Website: bh-photo
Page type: address-validator
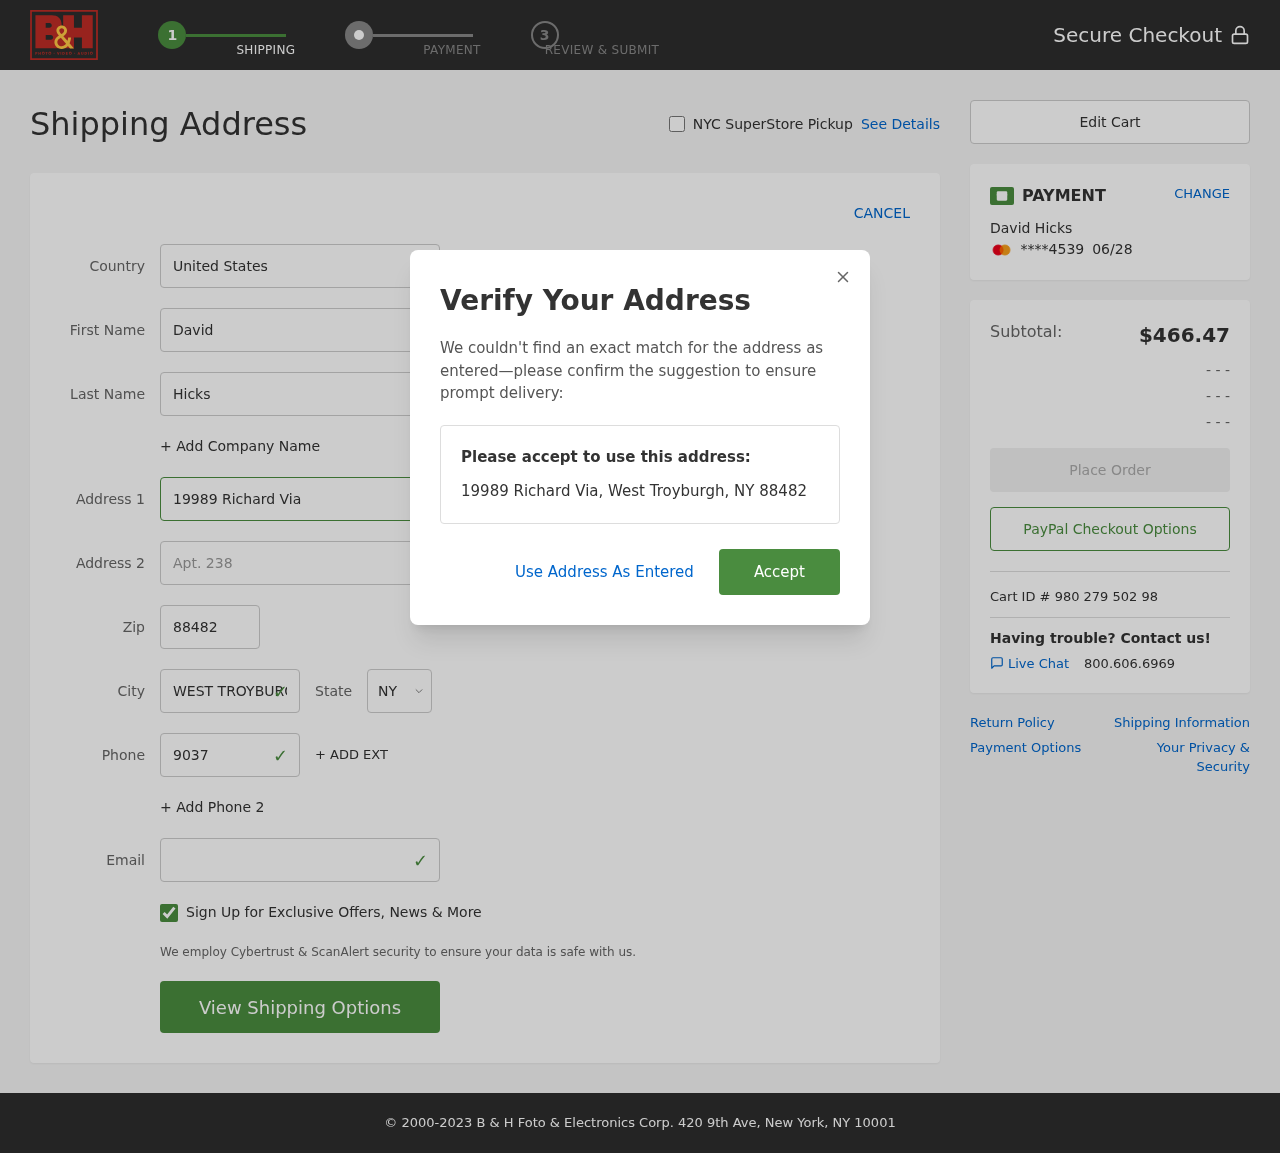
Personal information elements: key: PII_CARD_EXPIRY
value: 06/28
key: PII_CARD_LAST4
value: ****4539
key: PII_CITY
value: West Troyburgh
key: PII_COUNTRY
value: United States
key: PII_EMAIL
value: david.hicks@gmail.com
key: PII_FIRSTNAME
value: David
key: PII_FULLNAME
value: David Hicks
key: PII_LASTNAME
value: Hicks
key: PII_PHONE
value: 9037944158
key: PII_POSTCODE
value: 88482
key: PII_STATE_ABBR
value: NY
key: PII_STREET
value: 19989 Richard Via
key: PII_STREET2
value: Apt. 238
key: PII_CITY_STATE_ZIP
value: West Troyburgh, NY 88482
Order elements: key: ORDER_SUBTOTAL
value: $466.47
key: ORDER_ID
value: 980 279 502 98